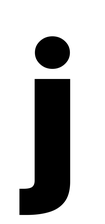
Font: Inter_Black